Question: In my web application I want to create change password page. All data such as current password, new password and confirm new password data send to changepassword.php by jquery ajax. The problem is that in firebug it shows all the data that I entered. See the figure below. I want to have security with these data How can I do it.

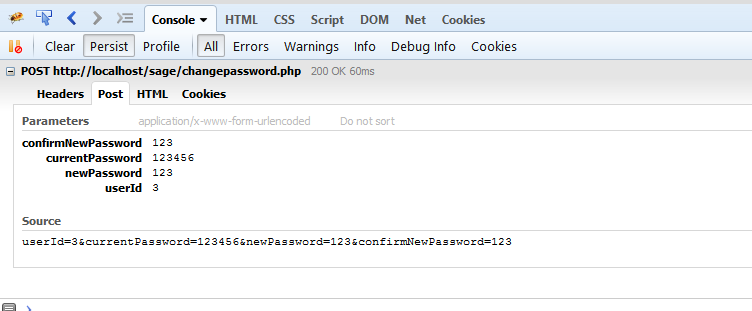
Answer: The only person who can see the data in Firebug is the user who just typed it in so this is not a problem.
You need the data decrypted in the browser (because the user has to enter it there).
You need the data decrypted on the server (because your code has to do stuff with it there).
The only time you need to worry about the data being kept secret is when it is in transit from the browser to the server (or vice versa): (HTTPS).
(You should also want to ensure that your passwords are securely in case your database is compromised, so use a <URL>.